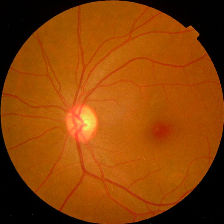
Diabetic retinopathy grade: No DR